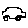
Label: car